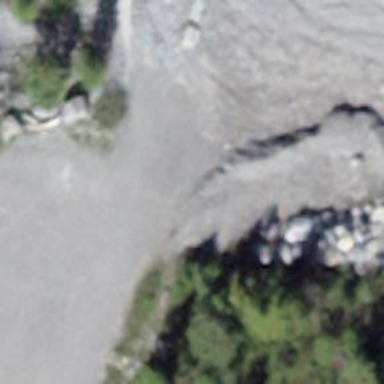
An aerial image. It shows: Path on simple-suspension bridge.